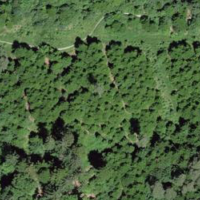
EUNIS habitat code: 43
Species observed at this site:
Angelica sylvestris